Question: So I have
'''
<ul>
<li>Hello</li>
</ul>
'''
and
'''
li {
list-style-image: url(../img/bullet.png); /* 13x13 px */
/* line-height: 13px; */
/* vertical-align: middle; */
padding-left: 5px;
}
'''
which looks like

as you can see text and image element of '<li>' are not aligned vertically (image is higher than text), I tried applying line-height and vertical-align to it (commented out code), but it didn't even it out. Is there a way to achieve good alignment?
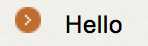
Answer: The padding will affect only whatever is inside the element--the text, in your case.
The only position adjustment property available is <URL>, but the only permitted values are 'inherit', 'inside' or 'outside'. The most common practice is to use:
'''
list-style: none;
'''
and then apply the desired image as the '<li>''s background
'''
li {
/** the image will be vertically aligned in the center **/
background: url(../img/bullet.png) left center no-repeat;
/** move the text to the right **/
padding-left: 20px;
}
'''